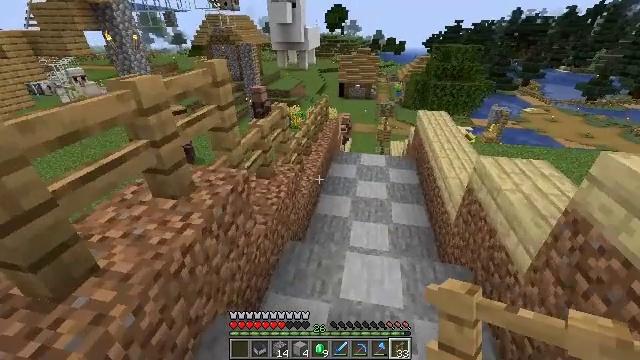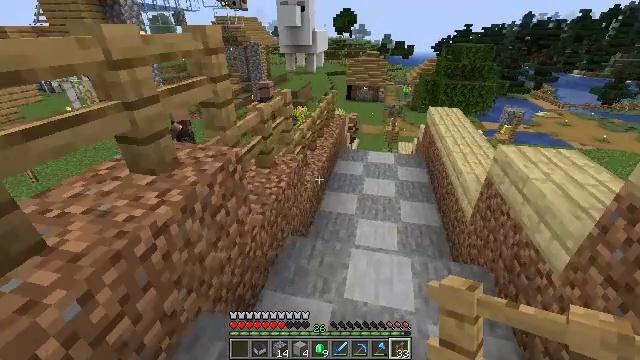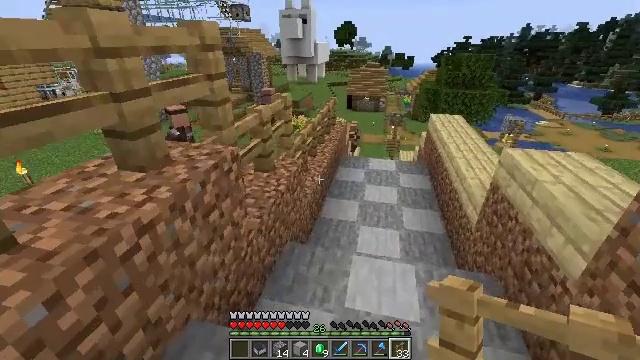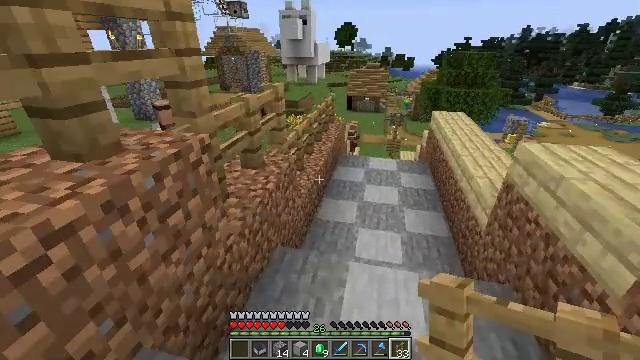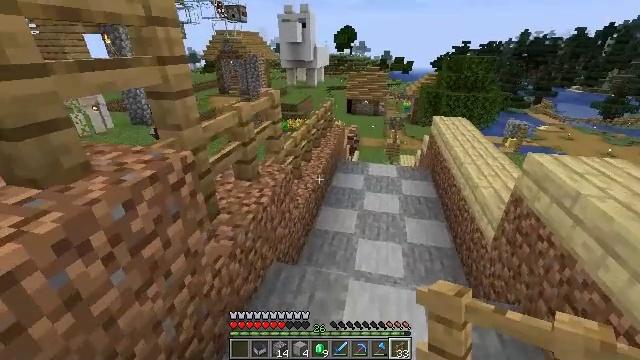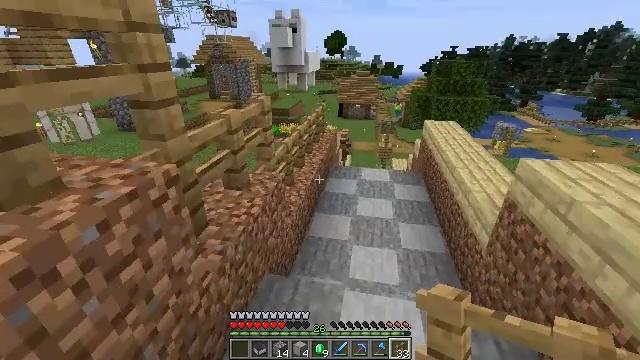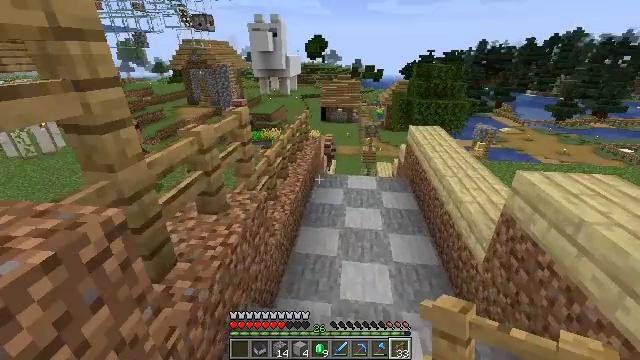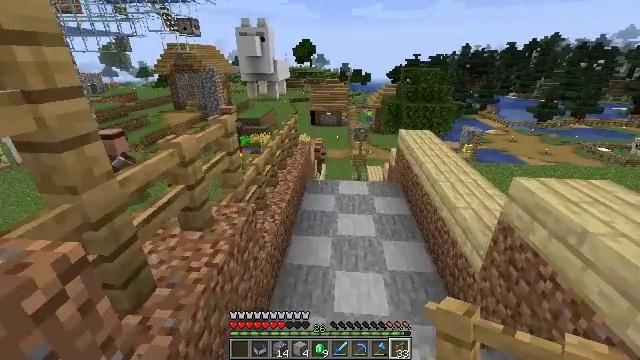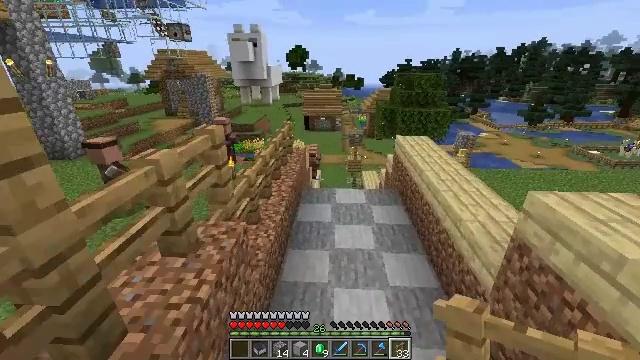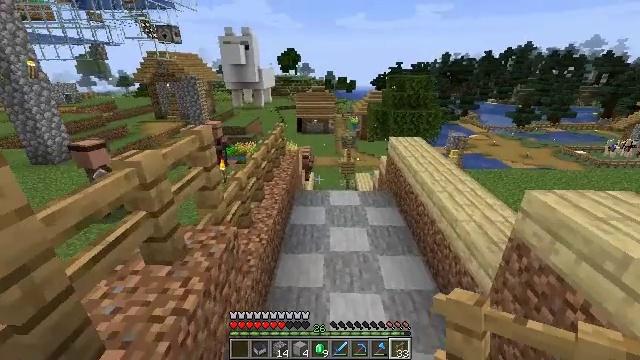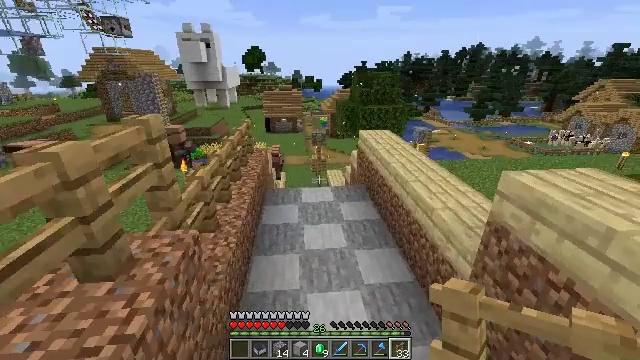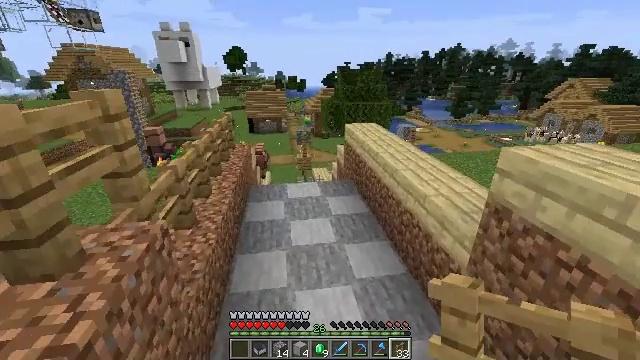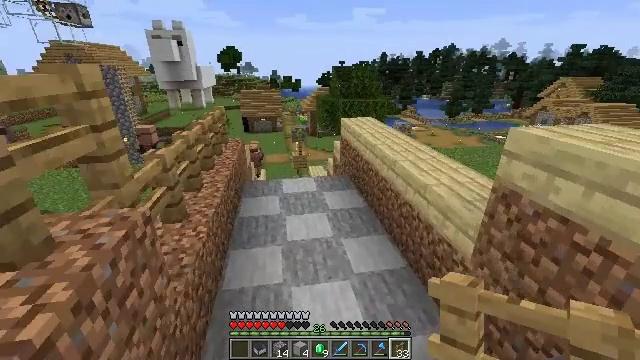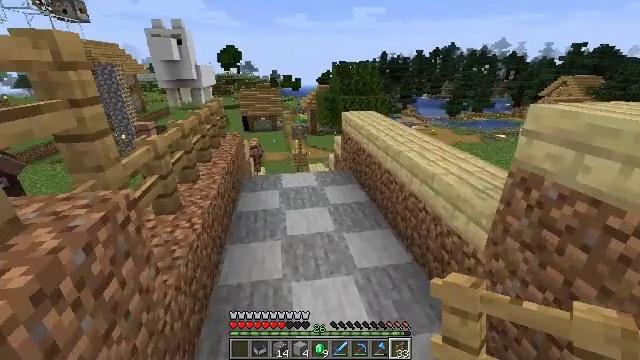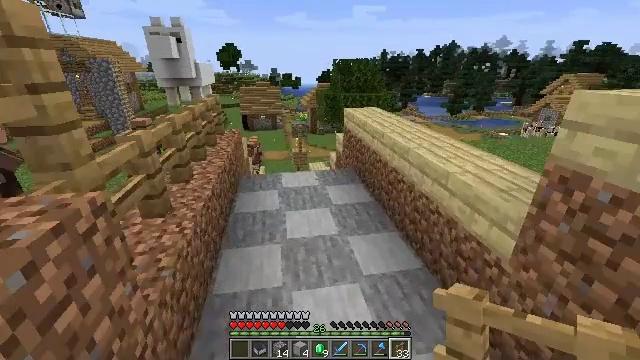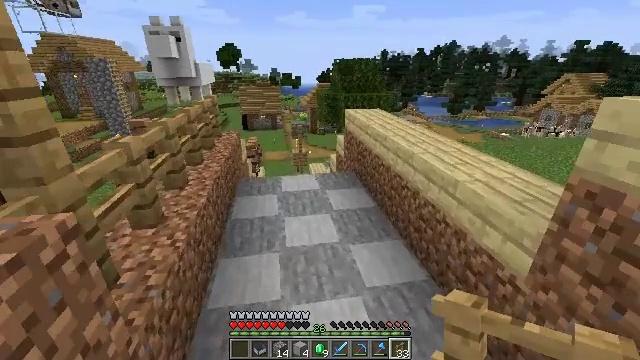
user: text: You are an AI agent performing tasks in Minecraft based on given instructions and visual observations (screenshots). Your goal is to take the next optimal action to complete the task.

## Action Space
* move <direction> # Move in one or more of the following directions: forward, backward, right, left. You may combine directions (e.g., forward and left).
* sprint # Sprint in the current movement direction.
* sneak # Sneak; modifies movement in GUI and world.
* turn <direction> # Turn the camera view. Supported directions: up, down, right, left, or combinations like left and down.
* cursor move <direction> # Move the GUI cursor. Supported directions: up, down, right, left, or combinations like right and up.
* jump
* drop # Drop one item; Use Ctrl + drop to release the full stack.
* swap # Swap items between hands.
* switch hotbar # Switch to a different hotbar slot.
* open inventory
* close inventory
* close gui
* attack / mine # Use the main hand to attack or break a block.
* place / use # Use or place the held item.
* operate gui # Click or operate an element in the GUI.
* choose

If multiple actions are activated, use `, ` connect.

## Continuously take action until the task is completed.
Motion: motion action
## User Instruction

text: Pick up the birch slab after breaking it.
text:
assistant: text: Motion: move forward and move right, sprint, turn left
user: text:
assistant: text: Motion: move forward, sprint, turn up
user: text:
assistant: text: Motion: move forward, sprint
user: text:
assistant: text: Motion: move forward, sprint
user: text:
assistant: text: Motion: move forward, turn right
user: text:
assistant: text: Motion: move forward, turn right
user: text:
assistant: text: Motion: move forward, turn right
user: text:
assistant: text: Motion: move forward, sprint, turn right
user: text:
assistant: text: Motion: move forward, sprint, turn right
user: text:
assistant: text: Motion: move forward, sprint, turn right
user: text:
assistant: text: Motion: move forward, sprint, turn right
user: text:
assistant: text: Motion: move forward, turn right
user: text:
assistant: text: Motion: move forward
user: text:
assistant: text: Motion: move forward
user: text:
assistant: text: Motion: move forward
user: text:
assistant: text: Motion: move forward, sprint
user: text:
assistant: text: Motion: move forward, sprint
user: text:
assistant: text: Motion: move forward, sprint, turn left
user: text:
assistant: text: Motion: move forward, sprint, turn left
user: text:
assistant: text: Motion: move forward, turn left
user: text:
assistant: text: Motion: move forward, turn left
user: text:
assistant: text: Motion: move forward, turn left
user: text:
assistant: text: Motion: move forward, sprint
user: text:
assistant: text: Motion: move forward, sprint
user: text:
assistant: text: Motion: move forward, sprint
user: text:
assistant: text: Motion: move forward, sprint
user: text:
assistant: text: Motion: move forward
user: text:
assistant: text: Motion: move forward
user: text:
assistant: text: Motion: move forward
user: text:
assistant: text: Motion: move forward